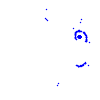
Particle: kaon